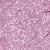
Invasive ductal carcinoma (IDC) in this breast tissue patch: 0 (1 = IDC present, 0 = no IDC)